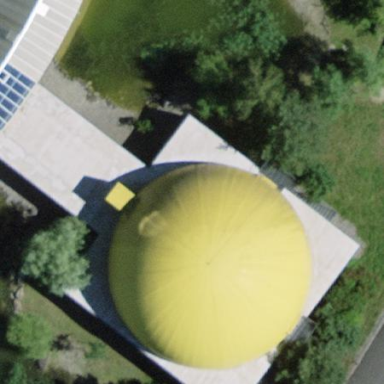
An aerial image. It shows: Building with dome-shaped yellow roof.